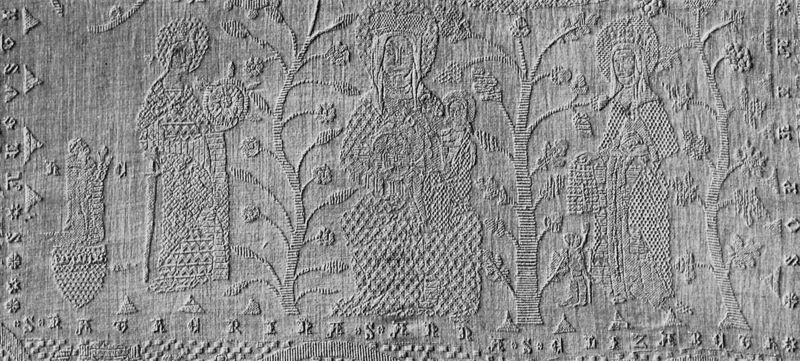
Titel: Altardecke, Hessen
Institution: New York, The Metropolitan Museum of Art
Schlagwörter: baum, laub, mann, weiß, bäume, frauen, blumen, frau, licht, blüte, blüten, tuch, muster, ornament, teppich, ast, stamm, sonne, bestickt, stickerei, stoff, kind, mutter, blatt, pflanze, pflanzen, relief, schrift, baby, faden, sticken, jungfrau, schwarz-weiß, buchstaben, leinwand, wappen, heiligenschein, nimbus, christus, jesus, jesus christus, elisabeth, heilige, gestickt, gewebe, textil, maria, madonna, magdalena, anbetung, mutter gottes, gewebt, anna, säugling, erlöser, gottesmutter, latein, jesuskind, stifter, antependium, kirchenschatz, messias, patron, gottessohn, tapiserie, sohn gottes, unsere liebe frau, heilige maria, christkind, lub, madonna mit dem kind, stickwerei, mittalalter, christkönig, heilland, erretter, jesus von nazaret, gottesgebärerin, maria von nazaret, blüthen, kirchenschatzu, heiolige